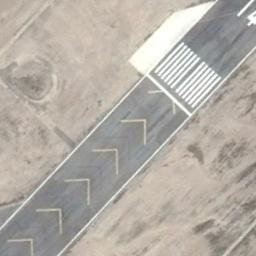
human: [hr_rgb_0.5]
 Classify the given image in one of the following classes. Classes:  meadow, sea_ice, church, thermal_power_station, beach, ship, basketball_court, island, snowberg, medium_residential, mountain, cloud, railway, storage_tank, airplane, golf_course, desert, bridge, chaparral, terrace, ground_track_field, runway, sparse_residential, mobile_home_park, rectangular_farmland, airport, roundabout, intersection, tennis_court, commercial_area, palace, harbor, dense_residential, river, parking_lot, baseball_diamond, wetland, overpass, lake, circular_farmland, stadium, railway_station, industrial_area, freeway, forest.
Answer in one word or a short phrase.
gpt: runway